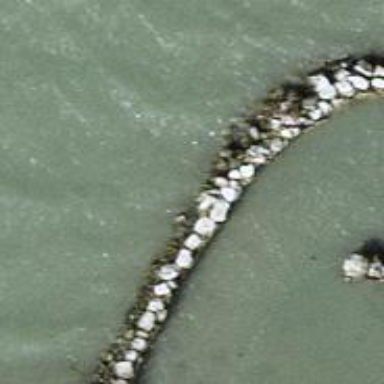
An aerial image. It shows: Breakwater structure.